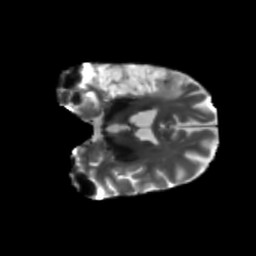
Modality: T2w
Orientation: coronal
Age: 56
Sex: male
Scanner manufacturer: siemens
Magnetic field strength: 3 T
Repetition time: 5.25 s
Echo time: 0.08 s